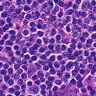
Metastatic tissue present: no